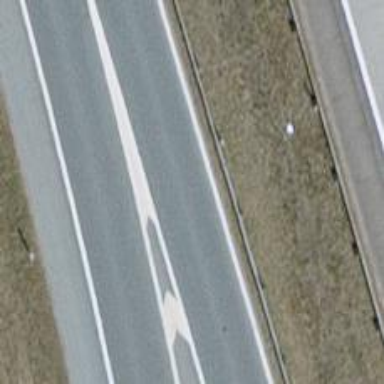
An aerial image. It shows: Asphalt motorway link.